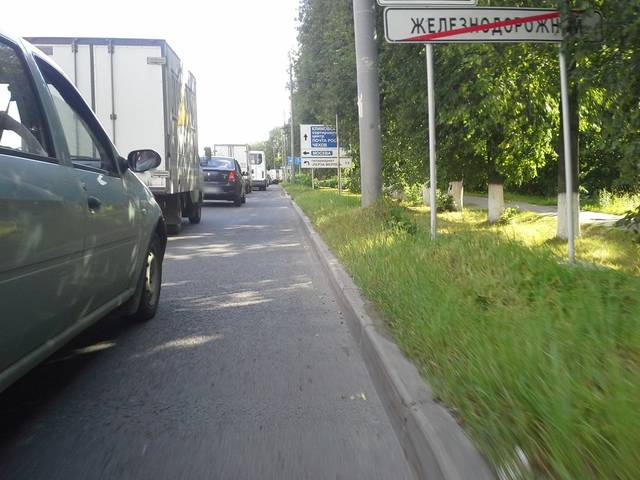
Region: Russia
Coordinates: 55.387, 37.539